Interaction volume radius: 10 \u00c5
Interaction volume height: 10 \u00c5
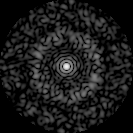
Disorder parameter: 0.8482